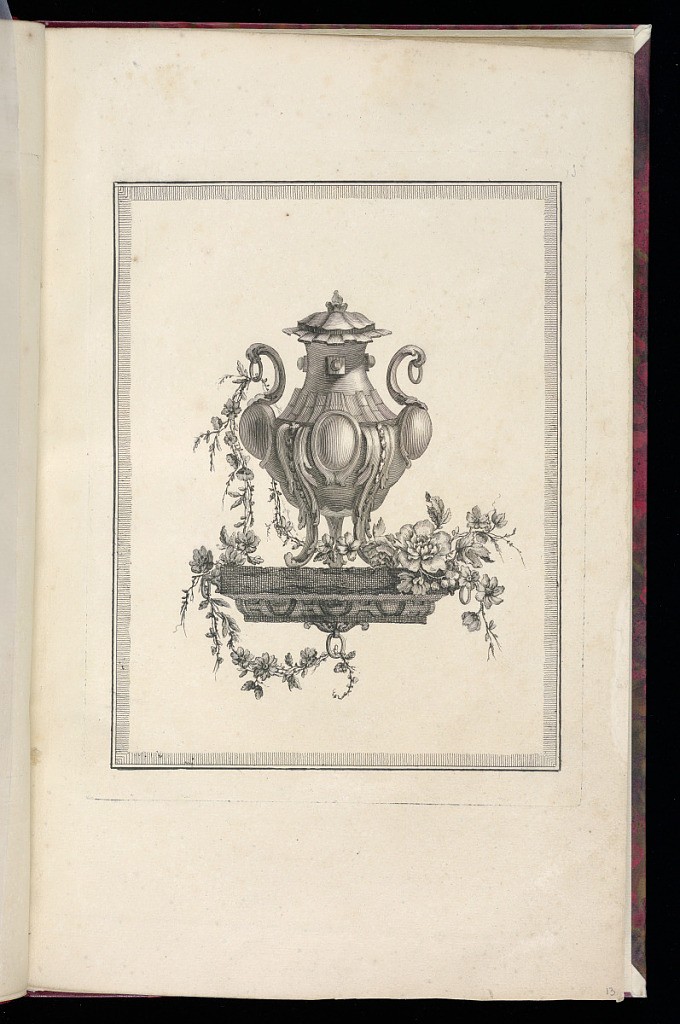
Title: Vase with Flowers
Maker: Pierre Ranson, French, 1736–1786
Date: late 18th century
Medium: Etching and engraving on laid paper
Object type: Print
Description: Design for a vase, on a support or bracket, with sprigs of flowers and leaves intertwined. The vase features rococo and ‘chinoiserie' (European decorative arts and architectural style inspired by fanciful ideas of China and East Asia) motifs, with a lid and neck decorated with ornament resembling shingles. The body features bulbous cartouches, scrolling acanthus leaves forming three feet, and two scrolling handles with rings suspended.